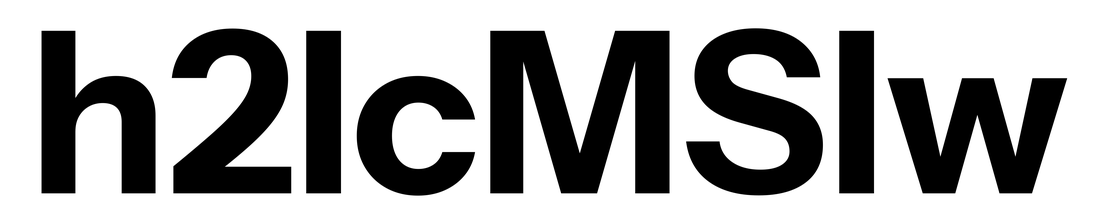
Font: InstrumentSans_Bold